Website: walmart
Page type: account-selection
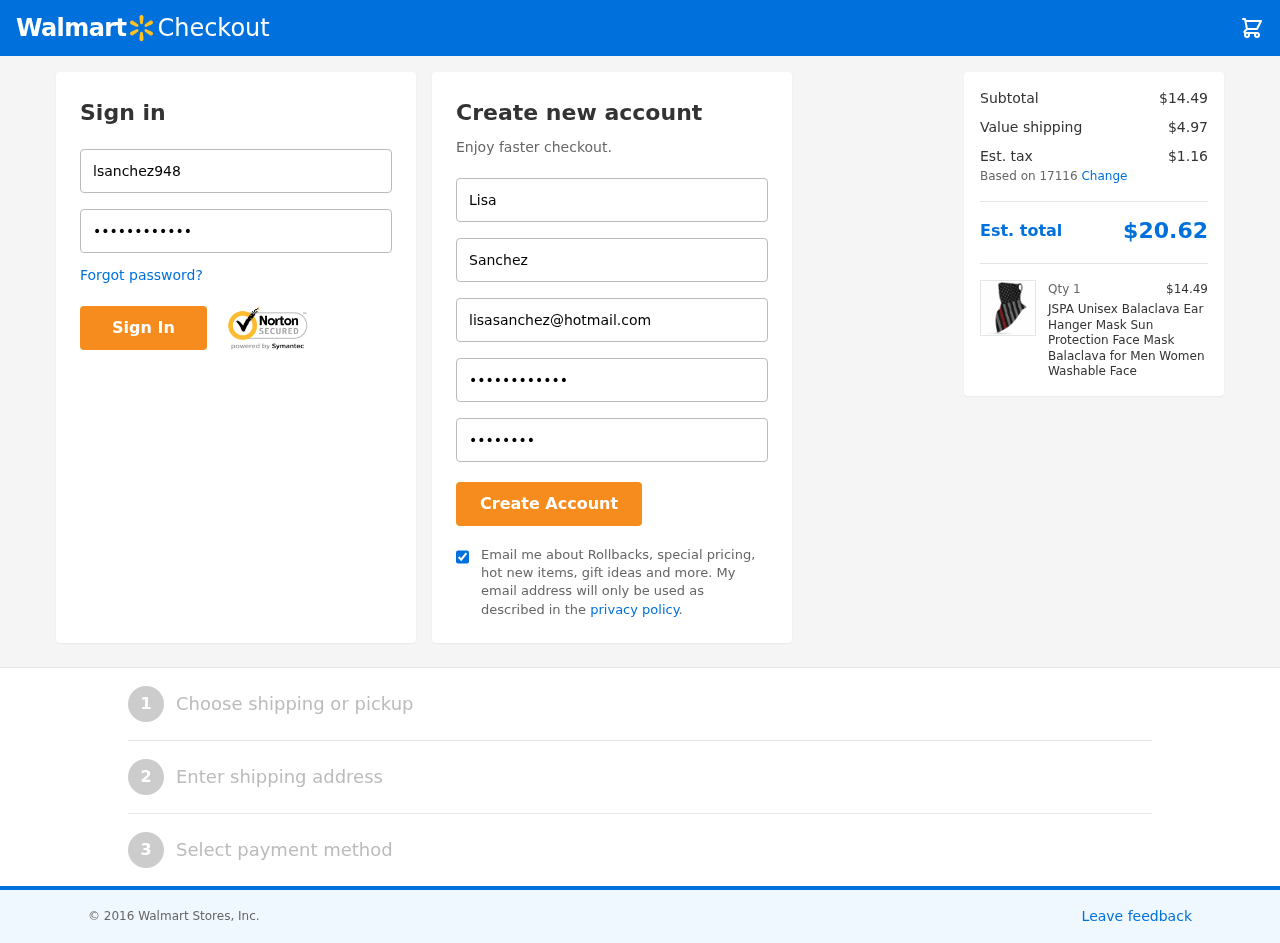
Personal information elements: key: PII_EMAIL
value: lisasanchez@hotmail.com
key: PII_FIRSTNAME
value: Lisa
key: PII_LASTNAME
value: Sanchez
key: PII_LOGIN_USERNAME
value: lsanchez948
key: PII_POSTCODE
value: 17116
Product elements: key: PRODUCT1_NAME
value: JSPA Unisex Balaclava Ear Hanger Mask Sun Protection Face Mask Balaclava for Men Women Washable Face
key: PRODUCT1_PRICE
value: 14.49
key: PRODUCT1_QUANTITY
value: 1
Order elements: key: ORDER_SUBTOTAL
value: $14.49
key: ORDER_SHIPPING_COST
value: $4.97
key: ORDER_TAX
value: $1.16
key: ORDER_TOTAL
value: $20.62